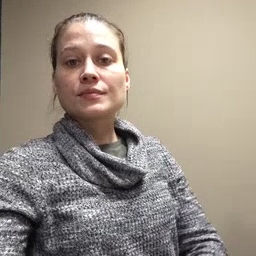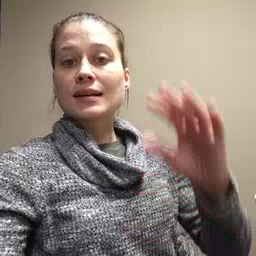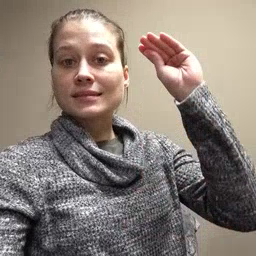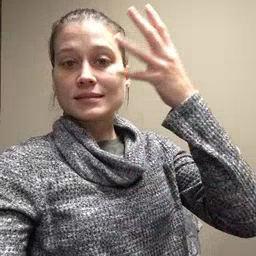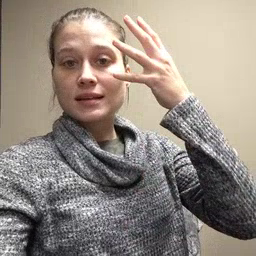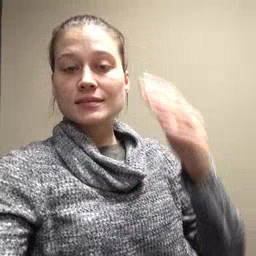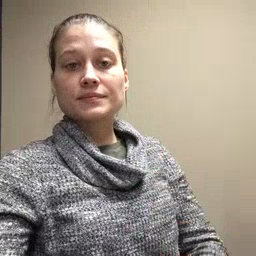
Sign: sun